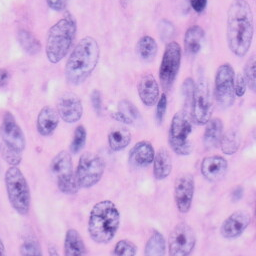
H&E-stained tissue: Skin